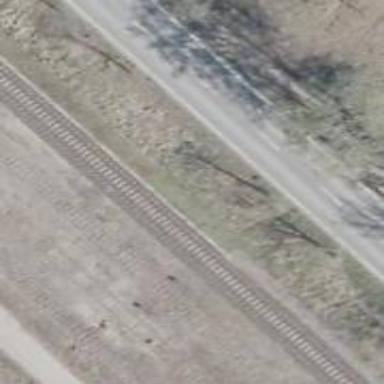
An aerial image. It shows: Railway signal.